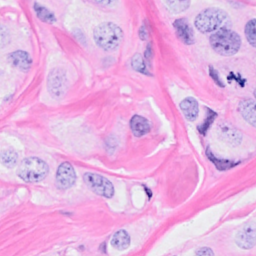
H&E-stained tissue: Breast